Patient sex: F
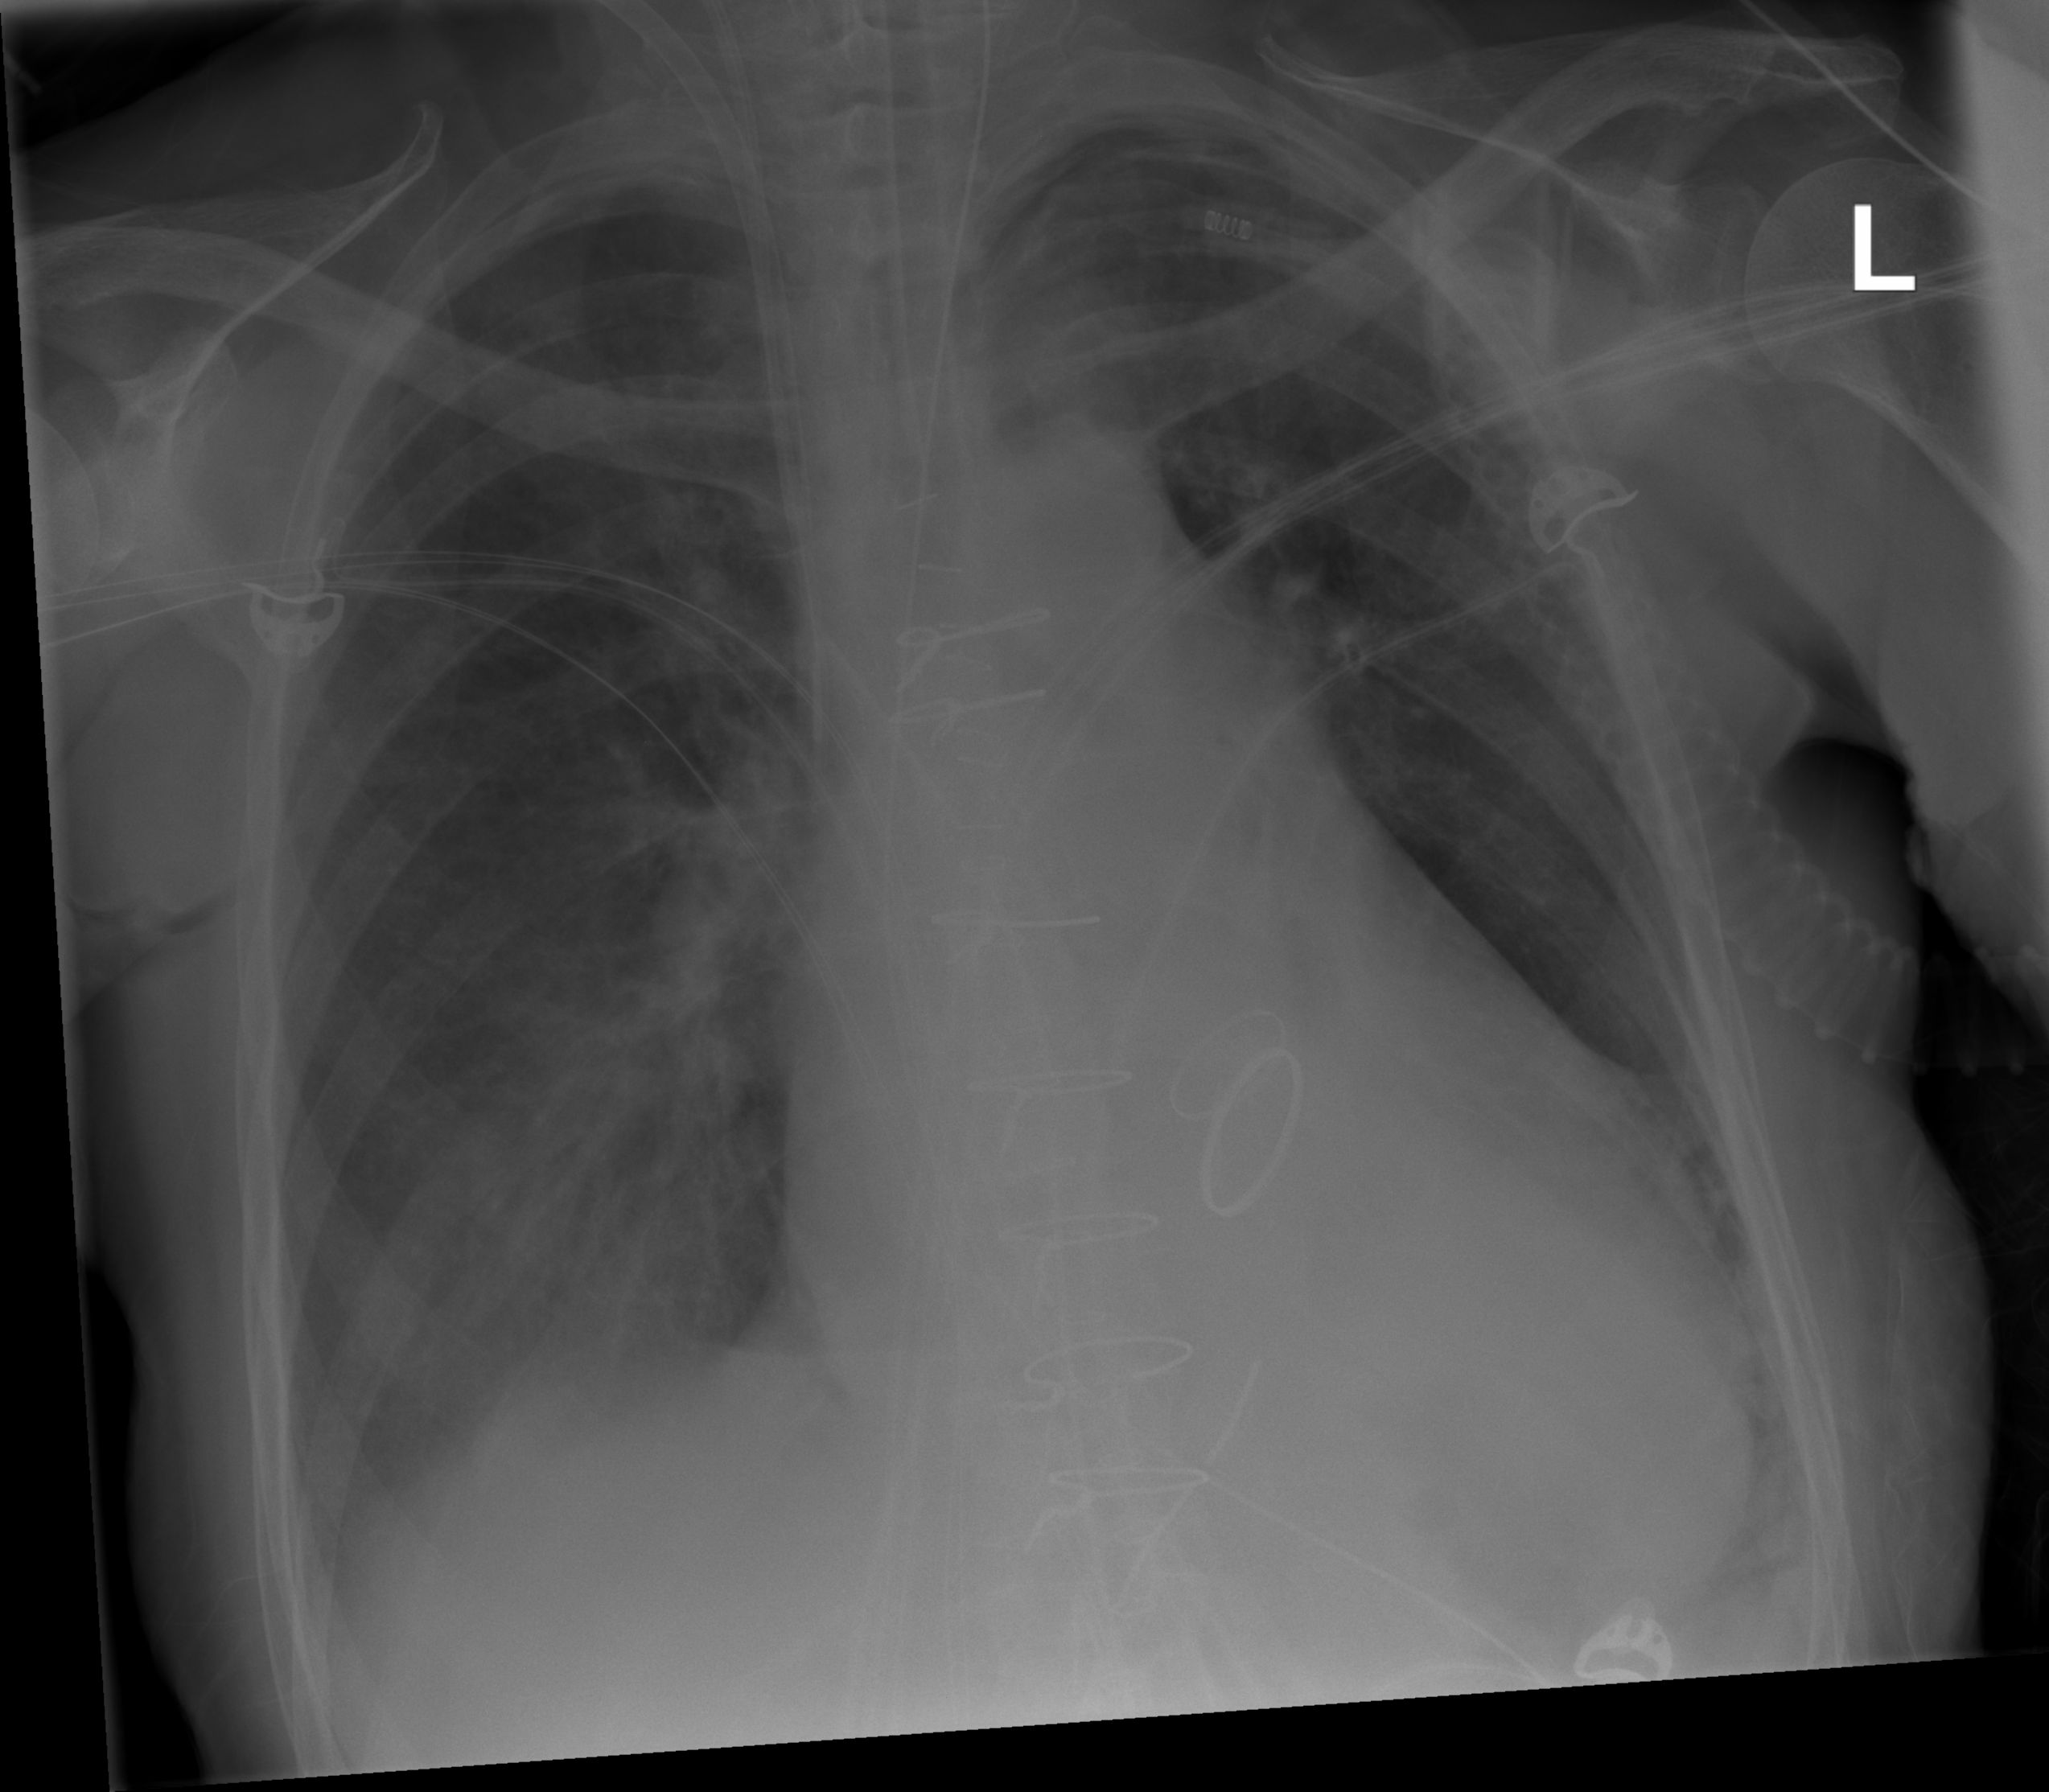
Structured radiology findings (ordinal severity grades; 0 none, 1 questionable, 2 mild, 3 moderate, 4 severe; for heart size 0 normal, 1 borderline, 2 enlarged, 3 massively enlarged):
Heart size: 1
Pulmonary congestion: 0
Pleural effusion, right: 2
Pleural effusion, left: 0
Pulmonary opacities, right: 0
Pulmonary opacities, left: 0
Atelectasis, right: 0
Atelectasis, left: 0